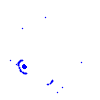
Particle: electron